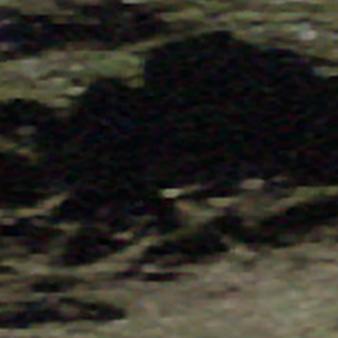
Label: other